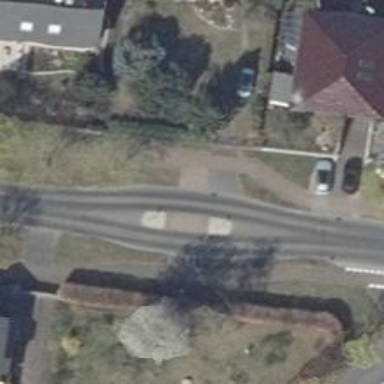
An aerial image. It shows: Unmarked crossing with pedestrian island.